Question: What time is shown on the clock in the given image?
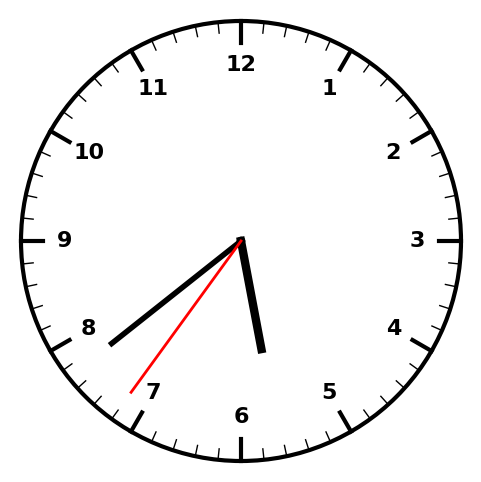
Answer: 05:38:36